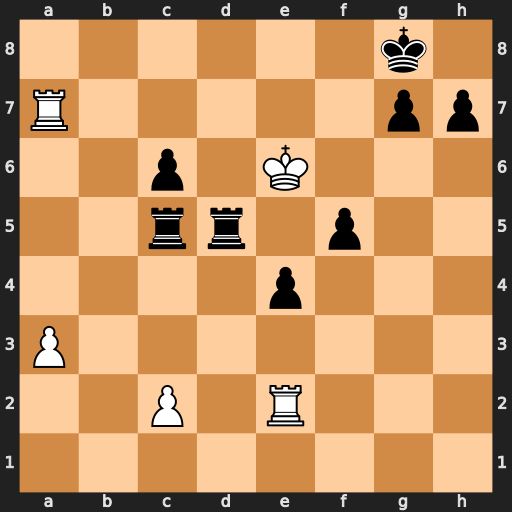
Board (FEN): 6k1/R5pp/2p1K3/2rr1p2/4p3/P7/2P1R3/8
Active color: w
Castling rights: -
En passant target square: -
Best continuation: Ra8+ Rd8 Rxd8#